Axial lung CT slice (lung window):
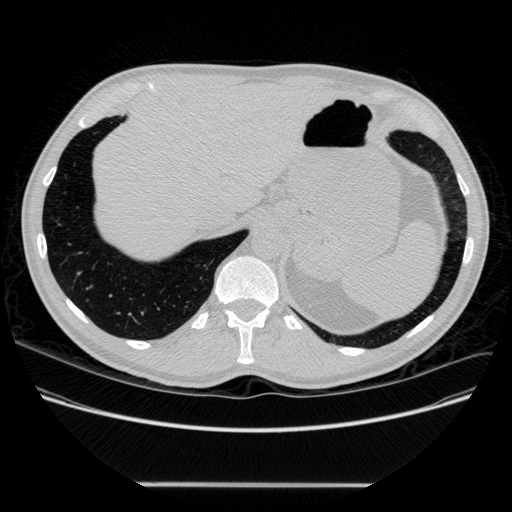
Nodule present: no